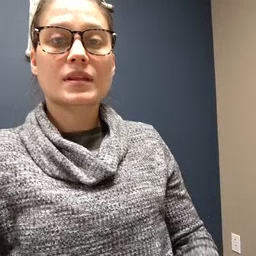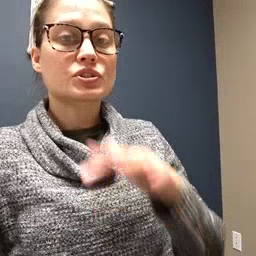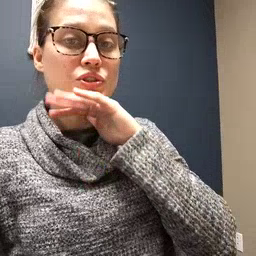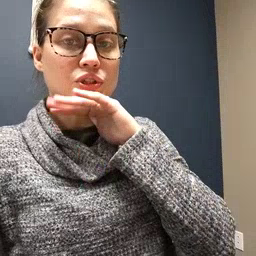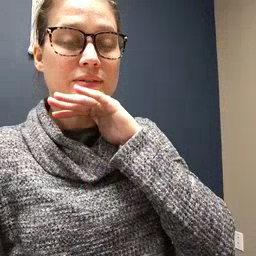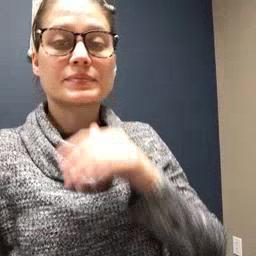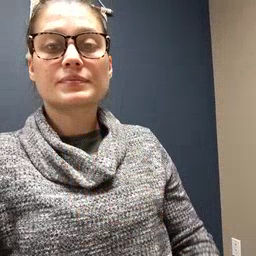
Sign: dirty